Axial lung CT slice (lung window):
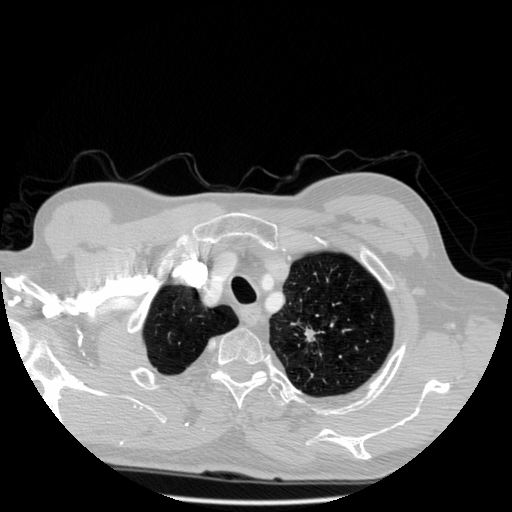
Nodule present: yes
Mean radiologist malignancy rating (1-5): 4.667